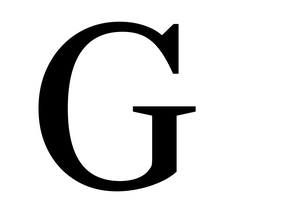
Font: LibreCaslonText_Regular